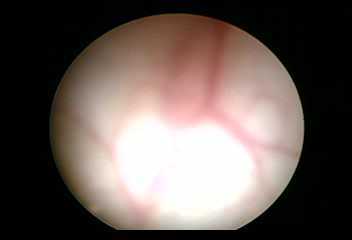
Modality: WLC
Class: Normal mucosa
Bladder cancer association: No